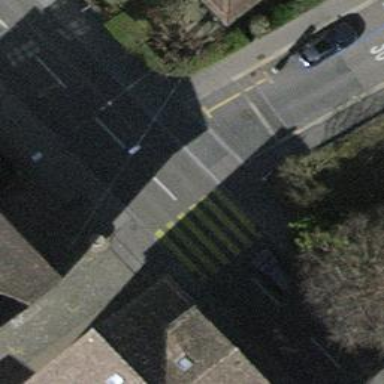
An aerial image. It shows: Kerb serving as barrier.